I will show an image sequence of human cooking. I have annotated the images with numbered circles. Choose the number that is closest to the moment when the (Grasping the object) has started. You are a five-time world champion in this game. Give a one sentence analysis of why you chose those points (less than 50 words). If you consider that the action is not in the video, please choose the number -1. Provide your answer at the end in a json file of this format: {"points": []}
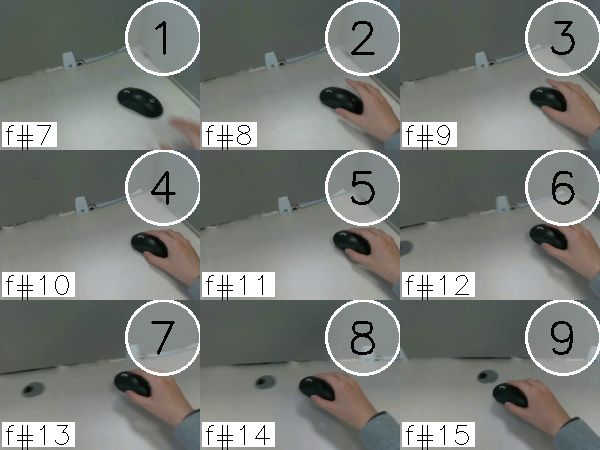
Frame 4 shows the clearest moment of hand-object contact.
{"points": [4]}